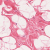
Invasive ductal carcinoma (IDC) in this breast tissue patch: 0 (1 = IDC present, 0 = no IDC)